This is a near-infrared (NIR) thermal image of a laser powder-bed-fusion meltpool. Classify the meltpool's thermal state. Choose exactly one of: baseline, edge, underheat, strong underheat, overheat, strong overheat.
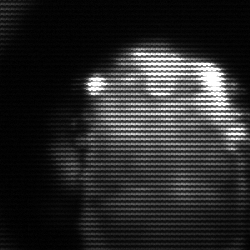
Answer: baseline